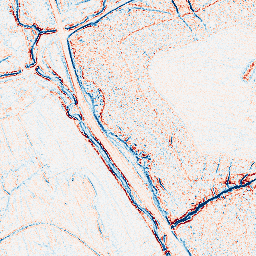
Category: edge_preserving
Decomposition family: bilateral
Decomposition parameters: d: 5
sigma_color: 150
sigma_space: 75
Upsampling method: quartic
Upsampling parameters: scale: 2
Upsampling scale: 2